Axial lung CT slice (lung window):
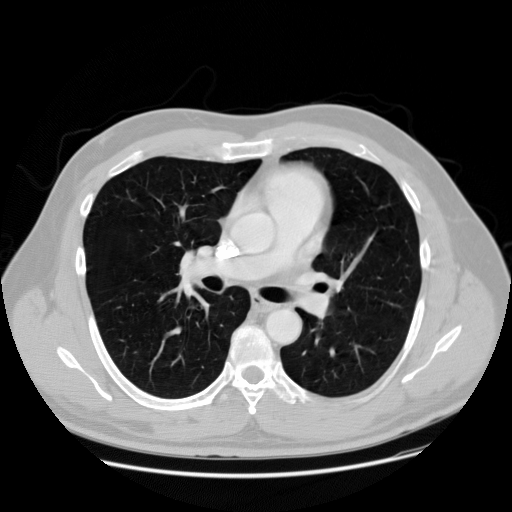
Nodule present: no